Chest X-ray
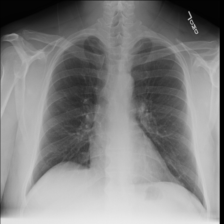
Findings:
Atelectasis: negative
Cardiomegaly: negative
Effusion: negative
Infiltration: negative
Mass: negative
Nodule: negative
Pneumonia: negative
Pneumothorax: negative
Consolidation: negative
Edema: negative
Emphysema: negative
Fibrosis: negative
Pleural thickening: negative
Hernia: negative